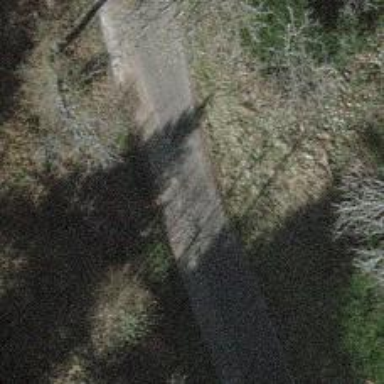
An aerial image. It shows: Unclassified road with asphalt surface.